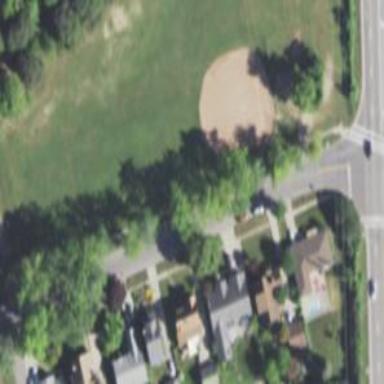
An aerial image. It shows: Baseball pitch for leisure and sports activities.